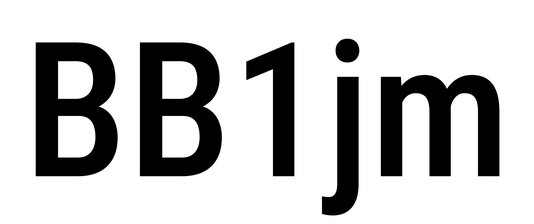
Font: Roboto_Condensed_Medium